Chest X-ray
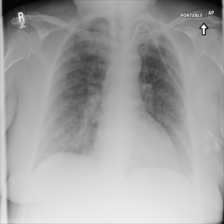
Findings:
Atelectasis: positive
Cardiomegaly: negative
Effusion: negative
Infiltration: negative
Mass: negative
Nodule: negative
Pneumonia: negative
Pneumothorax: negative
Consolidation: negative
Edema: positive
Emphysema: negative
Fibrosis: negative
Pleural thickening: negative
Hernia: negative